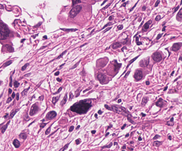
Tumor epithelial tissue: yes
Tumor-associated stroma tissue: yes
Normal tissue: no